Brain MRI, t1w sequence, axial 2D slice.
Patient: age 34, sex M, weight 90 kg, height 1.9 m
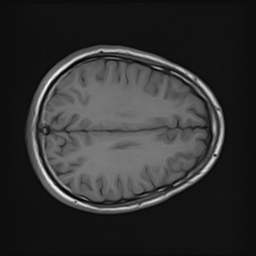